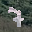
Label: 7